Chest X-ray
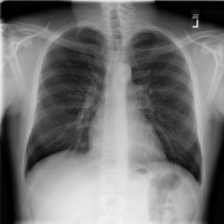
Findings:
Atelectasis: negative
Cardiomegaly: negative
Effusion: negative
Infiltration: negative
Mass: negative
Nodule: negative
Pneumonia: negative
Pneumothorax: negative
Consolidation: negative
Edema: negative
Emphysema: negative
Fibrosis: negative
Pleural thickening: negative
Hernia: negative